A time-domain waveform of one vibration snapshot from a rolling-element bearing is shown. Diagnose the bearing from this image, choosing from: normal, inner_race, outer_race, ball.
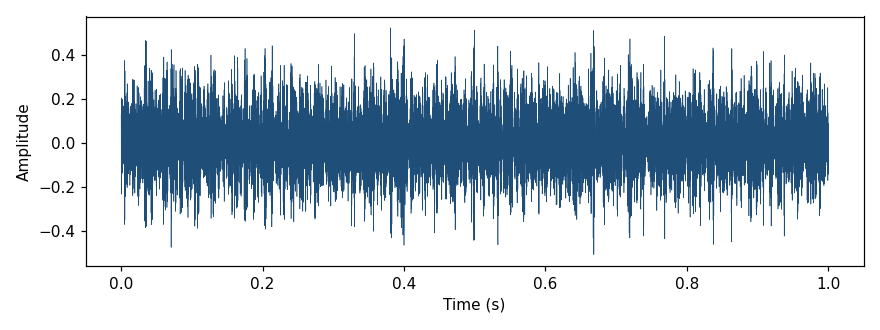
Answer: ball